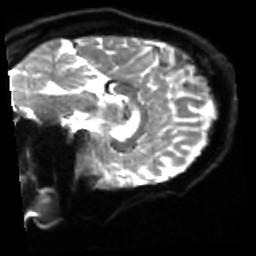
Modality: sbref
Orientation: sagittal
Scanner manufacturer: siemens
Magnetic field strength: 3 T
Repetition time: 4 s
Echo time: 0.0594 s